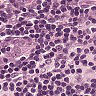
Metastatic tissue present: no